Question:
As you can see ,I use windows command line running one line:
'''
import httplib2
'''
There is no error.
But when using Eclipse and PyDev, I got an error! And the version of Python is same. I did have two versions of python, 2.7.1 and 3.1.3, and my system path points to 2.7.1.
Who can explain this to me? Thanks.
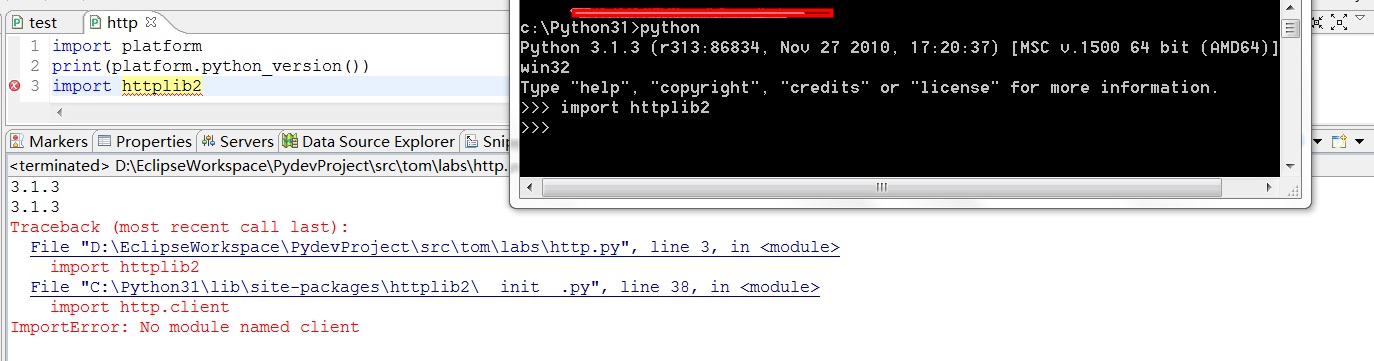
Answer: You've called your script 'http.py'. This shadows the 'http' package in the stdlib. Rename your script.